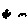
Label: bird